Question: I have a table with a list of customer orders (s84_Schedule). I have a second table with comments on the orders (s84_ScheduleNotes). When I pull the list of orders from s84_Schedule, I do a left outer join to get the latest comment from s84_ScheduleNotes, because there are not always comments on every order.
I also have a SQL function that converts a comma-separated list of ProductIDs into a temporary table; this function does not seem to be working properly. I do not understand how these are related, but... If I use only one Product ID (meaning, no comma in the ProductVal variable), the left outer join never pulls in the latest comment from s84_ScheduleNotes. However, if I provide 2 ProductIDs separated by commas in ProductVal, the latest comment will show up.
Here is the code that converts the CSV to a temp table (stole this off the internet somewhere a long time ago)...
'''
CREATE FUNCTION [dbo].[CSVToTable] (@InStr VARCHAR(MAX))
RETURNS @TempTab TABLE
(id int not null)
AS
BEGIN
;-- Ensure input ends with comma
SET @InStr = REPLACE(@InStr + ',', ',,', ',')
DECLARE @SP INT
DECLARE @VALUE VARCHAR(1000)
WHILE PATINDEX('%,%', @INSTR ) <> 0
BEGIN
SELECT @SP = PATINDEX('%,%',@INSTR)
SELECT @VALUE = LEFT(@INSTR , @SP - 1)
SELECT @INSTR = STUFF(@INSTR, 1, @SP, '')
INSERT INTO @TempTab(id) VALUES (@VALUE)
END
RETURN
END
GO
'''
Here is my procedure which pulls the orders and the comments...
'''
CREATE PROCEDURE dbo.GetFilteredSchedule
(
@InstallDateOperator INT,
@InstallDateRange1 DATETIME,
@InstallDateRange2 DATETIME,
@InstallDateDynRange1 INT,
@InstallDateDynRange2 INT,
@CustExpectedOperator INT,
@CustExpectedRange1 DATETIME,
@CustExpectedRange2 DATETIME,
@CustExpectedDynRange1 INT,
@CustExpectedDynRange2 INT,
@CompletedDateOperator INT,
@CompletedDateRange1 DATETIME,
@CompletedDateRange2 DATETIME,
@CompletedDateDynRange1 INT,
@CompletedDateDynRange2 INT,
@ProdInStoreDateOperator INT,
@ProdInStoreDateRange1 DATETIME,
@ProdInStoreDateRange2 DATETIME,
@ProdInStoreDateDynRange1 INT,
@ProdInStoreDateDynRange2 INT,
@InvoiceNumVal VARCHAR(2000),
@InstallerVal VARCHAR(2000),
@CustomerVal VARCHAR(2000),
@SubdivisionVal VARCHAR(2000),
@ProductVal VARCHAR(2000),
@LotNumVal VARCHAR(2000),
@EstimateNumVal VARCHAR(2000),
@SONumVal VARCHAR(2000),
@ProdInStoreVal BIT,
@OrderProcessedVal BIT,
@StatusVal VARCHAR(2000),
@FieldRepVal VARCHAR(2000),
@WorkOrderNumVal VARCHAR(2000),
@WindowVal VARCHAR(2000),
@StoreVal VARCHAR(2000),
@DriverVal VARCHAR(2000),
@YardEmployeeVal VARCHAR(2000),
@TruckTypeVal VARCHAR(2000),
@LotNumExact INT,
@StatusIDExact INT,
@SearchText VARCHAR(2000),
@CustomerIdRestriction VARCHAR(2000),
@OrderBy1 INT,
@OrderBy2 INT
)
AS
BEGIN
SELECT sch.ScheduleID, sch.InstallDate, sch.CustomerExpectedDate, sch.CompletedDate, sch.InvoiceNumber,
sch.InstallerID, sch.CustomerID, sch.SubdivisionID, sch.ProductID, sch.LotNumber, sch.EstimateNumber, sch.SONumber,
sch.ProductInStore, sch.ProductInStoreDate, sch.OrderProcessed, sch.HomeownerInfo, sch.StatusID, sch.FieldRepID,
sch.WindowID, sch.StoreID, sch.ConnectedToProject, sch.DriverEmailAddress, sch.YardEmployeeEmailAddress, sch.TruckTypeID,
installer.InstallerName AS 'InstallerName',
customer.CustomerName AS 'CustomerName',
subdivision.SubdivisionName AS 'SubdivisionName',
product.ProductName AS 'ProductName',
fieldRep.FieldRepName AS 'FieldRepName',
window.WindowName AS 'WindowName',
store.StoreName AS 'StoreName',
stat.StatusName AS 'StatusName',
driver.LastName AS 'DriverLastName', driver.FirstName AS 'DriverFirstName',
yardEmployee.LastName AS 'YardEmployeeLastName', yardEmployee.FirstName AS 'YardEmployeeFirstName',
truckType.TruckTypeName AS 'TruckTypeName',
sch.ScheduleID AS id,
Cast(customer.CustomerName AS VARCHAR(2000)) + ' - ' + Cast(sch.LotNumber AS VARCHAR(2000)) + ' - ' + Cast(subdivision.SubdivisionName AS VARCHAR(2000)) + ' - ' + Cast(product.ProductName AS VARCHAR(2000)) AS 'title',
CONVERT(VARCHAR(50), sch.CustomerExpectedDate, 101) + ' ' + CONVERT(VARCHAR, DATEPART(hh, sch.CustomerExpectedDate)) + ':' + RIGHT('0' + CONVERT(VARCHAR, DATEPART(mi, sch.CustomerExpectedDate)), 2) AS 'start',
CONVERT(VARCHAR(50), DATEADD(hh, 1, sch.CustomerExpectedDate), 101) AS 'end',
stat.StatusColor AS 'backgroundColor',
note.NoteText AS 'NoteText'
FROM s84_Schedule sch
LEFT OUTER JOIN dbo.s84_ScheduleNotes AS note ON note.ScheduleID = (SELECT MAX(n.ScheduleNoteID) FROM dbo.s84_ScheduleNotes n WHERE n.ScheduleID = sch.ScheduleID)
JOIN dbo.s84_Installer AS installer ON sch.InstallerID = installer.InstallerID
JOIN dbo.s84_Customer AS customer on sch.CustomerID = customer.CustomerID
JOIN dbo.s84_Subdivision AS subdivision ON sch.SubdivisionID = subdivision.SubdivisionID
JOIN dbo.s84_Product AS product ON sch.ProductID = product.ProductID
JOIN dbo.s84_FieldRep AS fieldRep ON sch.FieldRepID = fieldRep.FieldRepID
JOIN dbo.s84_Window AS window ON sch.WindowID = window.WindowID
JOIN dbo.s84_Store AS store ON sch.StoreID = store.StoreID
JOIN dbo.s84_Status AS stat ON sch.StatusID = stat.StatusID
JOIN dbo.s84_TruckType AS truckType ON sch.TruckTypeID = truckType.TruckTypeID
LEFT OUTER JOIN dbo.s84_Employee AS driver ON ((@DriverVal IS NOT NULL) AND (driver.EmailAddress = @DriverVal))
LEFT OUTER JOIN dbo.s84_Employee AS yardEmployee ON ((@YardEmployeeVal IS NOT NULL) AND (yardEmployee.EmailAddress = @YardEmployeeVal))
WHERE
(@InvoiceNumVal IS NULL OR (sch.InvoiceNumber LIKE '%' + @InvoiceNumVal + '%')) AND
(@InstallerVal IS NULL OR (installer.InstallerID = @InstallerVal)) AND
(@CustomerVal IS NULL OR (customer.CustomerName LIKE '%' + @CustomerVal + '%')) AND
(@SubdivisionVal IS NULL OR (subdivision.SubdivisionName LIKE '%' + @SubdivisionVal + '%')) AND
(@ProductVal IS NULL OR ( sch.ProductID IN (SELECT * FROM dbo.CSVToTable(@ProductVal)) )) AND
(@LotNumVal IS NULL OR (sch.LotNumber LIKE '%' + @LotNumVal + '%')) AND
(@EstimateNumVal IS NULL OR (sch.EstimateNumber LIKE '%' + @EstimateNumVal + '%')) AND
(@SONumVal IS NULL OR (sch.SONumber LIKE '%' + @SONumVal + '%')) AND
(@ProdInStoreVal IS NULL OR (sch.ProductInStore = @ProdInStoreVal)) AND
(@OrderProcessedVal IS NULL OR (sch.OrderProcessed = @OrderProcessedVal)) AND
(@FieldRepVal IS NULL OR (fieldRep.FieldRepID = @FieldRepVal)) AND
(@WorkOrderNumVal IS NULL OR (sch.ScheduleID LIKE '%' + @WorkOrderNumVal + '%')) AND
(@WindowVal IS NULL OR (window.WindowName LIKE '%' + @WindowVal + '%')) AND
(@StoreVal IS NULL OR (store.StoreName LIKE '%' + @StoreVal + '%')) AND
(@DriverVal IS NULL OR ((driver.FirstName LIKE '%' + @DriverVal + '%') OR (driver.LastName LIKE '%' + @DriverVal + '%'))) AND
(@YardEmployeeVal IS NULL OR ((yardEmployee.FirstName LIKE '%' + @YardEmployeeVal + '%') OR (yardEmployee.LastName LIKE '%' + @YardEmployeeVal + '%'))) AND
(@TruckTypeVal IS NULL OR (truckType.TruckTypeName LIKE '%' + @TruckTypeVal + '%')) AND
(@LotNumExact IS NULL OR (sch.LotNumber = @LotNumExact)) AND
(@StatusIDExact IS NULL OR (sch.StatusID = @StatusIDExact)) AND
(@CustomerIdRestriction IS NULL OR ( sch.CustomerID IN (SELECT * FROM dbo.CSVToTable(@CustomerIdRestriction)) )) AND
(@StatusVal IS NULL OR
( sch.StatusID IN (SELECT * FROM dbo.CSVToTable(@StatusVal)) OR
(
('9999' IN (SELECT * FROM dbo.CSVToTable(@StatusVal)) ) AND
( sch.StatusID NOT IN (SELECT * FROM (VALUES ('1'), ('2'), ('3'), ('4')) AS X(id)) )
)
)
) AND
(((@InstallDateOperator IS NULL) OR (@InstallDateOperator = 99)) OR
(@InstallDateOperator = 1 AND sch.InstallDate = @InstallDateRange1) OR
(@InstallDateOperator = 2 AND sch.InstallDate <= @InstallDateRange1) OR
(@InstallDateOperator = 3 AND sch.InstallDate >= @InstallDateRange1) OR
(@InstallDateOperator = 4 AND sch.InstallDate >= @InstallDateRange1 AND sch.InstallDate <= @InstallDateRange2) OR
(@InstallDateOperator = 5 AND sch.InstallDate BETWEEN DATEADD(mm,-@InstallDateDynRange1,GETDATE()) AND DATEADD(mm,@InstallDateDynRange2,GETDATE()))
) AND
(((@CustExpectedOperator IS NULL) OR (@CustExpectedOperator = 99)) OR
(@CustExpectedOperator = 1 AND sch.CustomerExpectedDate = @CustExpectedRange1) OR
(@CustExpectedOperator = 2 AND sch.CustomerExpectedDate <= @CustExpectedRange1) OR
(@CustExpectedOperator = 3 AND sch.CustomerExpectedDate >= @CustExpectedRange1) OR
(@CustExpectedOperator = 4 AND sch.CustomerExpectedDate >= @CustExpectedRange1 AND sch.CustomerExpectedDate <= @CustExpectedRange2) OR
(@CustExpectedOperator = 5 AND sch.CustomerExpectedDate BETWEEN DATEADD(mm,-@CustExpectedDynRange1,GETDATE()) AND DATEADD(mm,@CustExpectedDynRange2,GETDATE()))
) AND
(((@CompletedDateOperator IS NULL) OR (@CompletedDateOperator = 99)) OR
(@CompletedDateOperator = 1 AND sch.CompletedDate = @CompletedDateRange1) OR
(@CompletedDateOperator = 2 AND sch.CompletedDate <= @CompletedDateRange1) OR
(@CompletedDateOperator = 3 AND sch.CompletedDate >= @CompletedDateRange1) OR
(@CompletedDateOperator = 4 AND sch.CompletedDate >= @CompletedDateRange1 AND sch.CompletedDate <= @CompletedDateRange2) OR
(@CompletedDateOperator = 5 AND sch.CompletedDate BETWEEN DATEADD(mm,-@CompletedDateDynRange1,GETDATE()) AND DATEADD(mm,@CompletedDateDynRange2,GETDATE()))
) AND
(((@ProdInStoreDateOperator IS NULL) OR (@ProdInStoreDateOperator = 99)) OR
(@ProdInStoreDateOperator = 1 AND sch.ProductInStoreDate = @ProdInStoreDateRange1) OR
(@ProdInStoreDateOperator = 2 AND sch.ProductInStoreDate <= @ProdInStoreDateRange1) OR
(@ProdInStoreDateOperator = 3 AND sch.ProductInStoreDate >= @ProdInStoreDateRange1) OR
(@ProdInStoreDateOperator = 4 AND sch.ProductInStoreDate >= @ProdInStoreDateRange1 AND sch.ProductInStoreDate <= @ProdInStoreDateRange2) OR
(@ProdInStoreDateOperator = 5 AND sch.ProductInStoreDate BETWEEN DATEADD(mm,-@ProdInStoreDateDynRange1,GETDATE()) AND DATEADD(mm,@ProdInStoreDateDynRange2,GETDATE()))
) AND
((@SearchText IS NULL) OR
( sch.InvoiceNumber LIKE '%' + @SearchText + '%' OR
installer.InstallerName LIKE '%' + @SearchText + '%' OR
customer.CustomerName LIKE '%' + @SearchText + '%' OR
subdivision.SubdivisionName LIKE '%' + @SearchText + '%' OR
product.ProductName LIKE '%' + @SearchText + '%' OR
sch.LotNumber LIKE '%' + @SearchText + '%' OR
sch.EstimateNumber LIKE '%' + @SearchText + '%' OR
sch.SONumber LIKE '%' + @SearchText + '%' OR
stat.StatusName LIKE '%' + @SearchText + '%' OR
fieldRep.FieldRepName LIKE '%' + @SearchText + '%' OR
sch.ScheduleID LIKE '%' + @SearchText + '%' OR
window.WindowName LIKE '%' + @SearchText + '%' OR
store.StoreName LIKE '%' + @SearchText + '%'
))
ORDER BY
CASE @OrderBy2
WHEN 1 THEN sch.InstallDate
WHEN 2 THEN sch.CustomerExpectedDate
WHEN 3 THEN sch.CustomerExpectedDate
WHEN 4 THEN sch.CompletedDate
WHEN 5 THEN sch.InvoiceNumber
WHEN 6 THEN installer.InstallerName
WHEN 7 THEN customer.CustomerName
WHEN 8 THEN subdivision.SubdivisionName
WHEN 9 THEN product.ProductName
WHEN 10 THEN sch.LotNumber
WHEN 11 THEN sch.EstimateNumber
WHEN 12 THEN sch.SONumber
WHEN 13 THEN sch.ProductInStore
WHEN 14 THEN sch.ProductInStoreDate
WHEN 15 THEN sch.OrderProcessed
WHEN 16 THEN stat.StatusName
WHEN 17 THEN fieldRep.FieldRepName
WHEN 18 THEN window.WindowName
WHEN 19 THEN store.StoreName
WHEN 20 THEN driver.LastName
WHEN 21 THEN yardEmployee.LastName
ELSE sch.CustomerExpectedDate
END,
CASE @OrderBy1
WHEN 1 THEN sch.InstallDate
WHEN 2 THEN sch.CustomerExpectedDate
WHEN 3 THEN sch.CustomerExpectedDate
WHEN 4 THEN sch.CompletedDate
WHEN 5 THEN sch.InvoiceNumber
WHEN 6 THEN installer.InstallerName
WHEN 7 THEN customer.CustomerName
WHEN 8 THEN subdivision.SubdivisionName
WHEN 9 THEN product.ProductName
WHEN 10 THEN sch.LotNumber
WHEN 11 THEN sch.EstimateNumber
WHEN 12 THEN sch.SONumber
WHEN 13 THEN sch.ProductInStore
WHEN 14 THEN sch.ProductInStoreDate
WHEN 15 THEN sch.OrderProcessed
WHEN 16 THEN stat.StatusName
WHEN 17 THEN fieldRep.FieldRepName
WHEN 18 THEN window.WindowName
WHEN 19 THEN store.StoreName
WHEN 20 THEN driver.LastName
WHEN 21 THEN yardEmployee.LastName
ELSE sch.CustomerExpectedDate
END;
END;
GO
'''
When I provide values to the dbo.GetFilteredSchedule Procedure, these are the vars I set...
- - - -
Here's a print screen of what my table looks like...

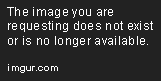
Answer: This looks wrong:
'''
LEFT OUTER JOIN dbo.s84_ScheduleNotes AS note
ON note.ScheduleID = (SELECT MAX(n.ScheduleNoteID) FROM dbo.s84_ScheduleNotes n WHERE n.ScheduleID = sch.ScheduleID)
'''
I believe note.ScheduleID should be note.ScheduleNoteID